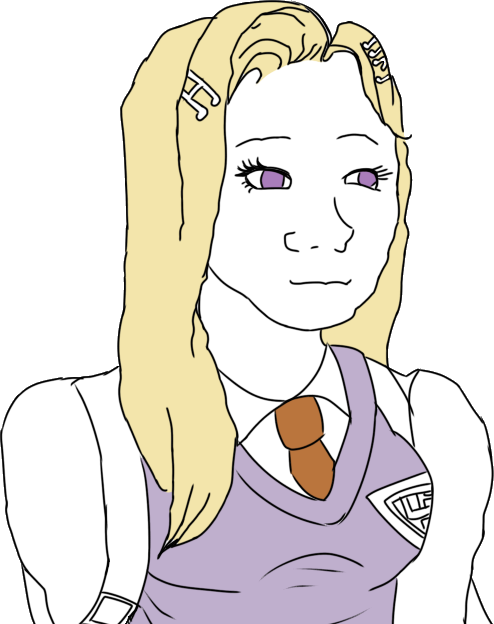
Label: 5_Trad_Wife